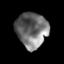
Tissue: lung
Cell type: T cells
Senescence score: 0.2107
Nuclear area (px): 1089
Mean DAPI intensity: 112.912